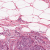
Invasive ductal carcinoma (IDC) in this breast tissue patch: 0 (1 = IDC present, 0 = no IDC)